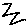
Label: zigzag